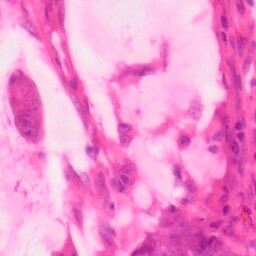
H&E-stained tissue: Colon